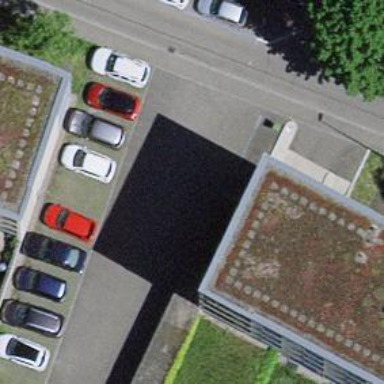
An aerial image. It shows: Street-side parking area.